Current action and preconditions to check: trajectory_clear

Your task: For each precondition in the list above, predict whether it will hold at this action.

Consider the current scene as observed from the mobile robot's camera, and analyze the predicted future states of all dynamic agents (e.g., people, animals, vehicles, or any moving entities) within the NEXT SECOND.

IMPORTANT: Only answer "very likely" if you are absolutely certain—based on strong, clear evidence—that a dynamic agent will violate the precondition in the predicted future state. Do NOT answer "very likely" for unlikely, ambiguous, or low-probability risks.

Ask yourself for each precondition: Is there a high probability, with clear and convincing evidence, that the predicted future states of any dynamic agent will interfere with the predicted future state of the currently executing action within the NEXT SECOND, causing that precondition to fail?

Assess the risk level based on these predictions. Use "likely" or "very likely" if motions create a clear risk of interference.

Use "neutral" or "improbable" if agents are nearby but their predicted paths are clearly diverging or non-conflicting.

Failure Risk Categories: "very improbable", "improbable", "neutral", "likely", "very likely"

Answer Format: Output ONLY the probability_of_failure value from these categories: "very improbable", "improbable", "neutral", "likely", "very likely"

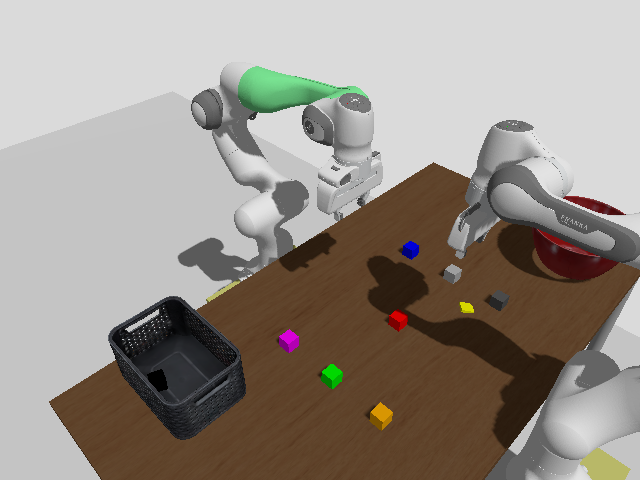

Answer: very improbable